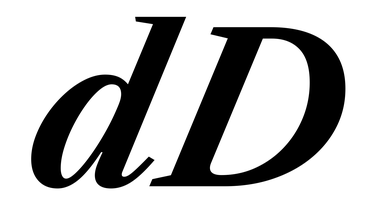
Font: LibreCaslonText-Italic_Bold_Italic